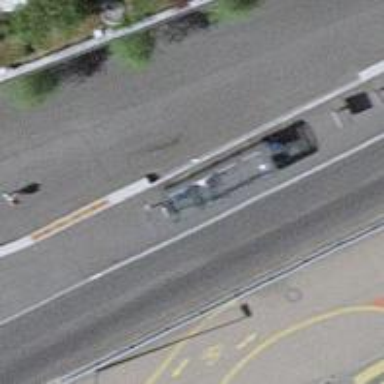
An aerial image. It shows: Asphalt road leading to bus stop. The bus stop has platform and shelter.